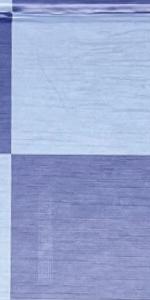
Label: Empty